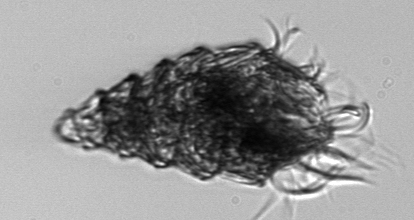
Label: Laboea_strobila